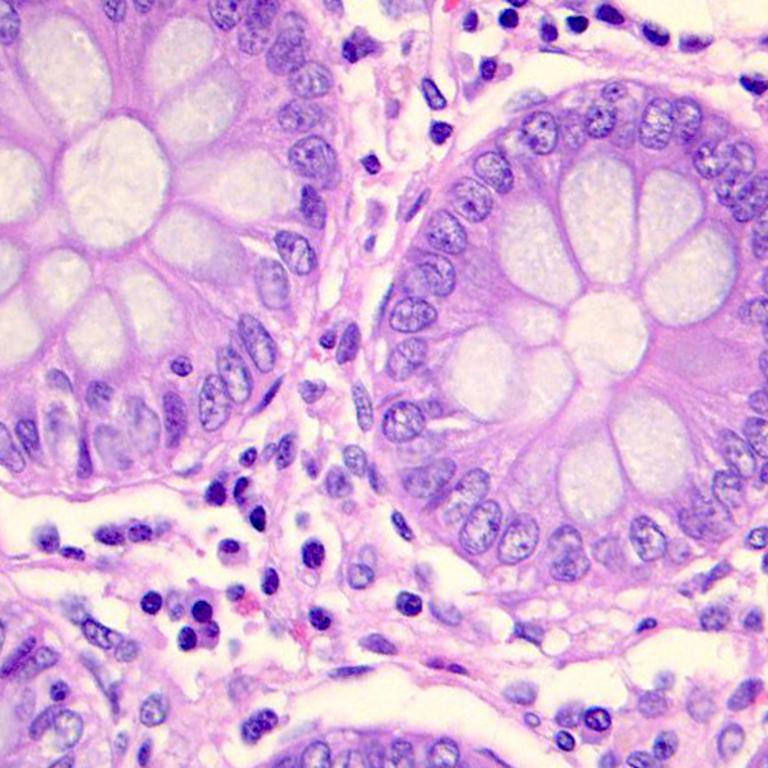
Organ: colon
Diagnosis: benign